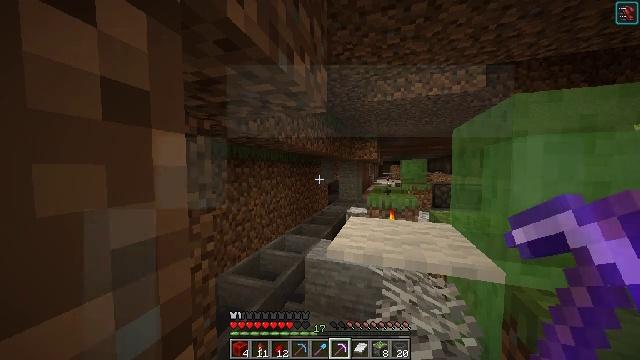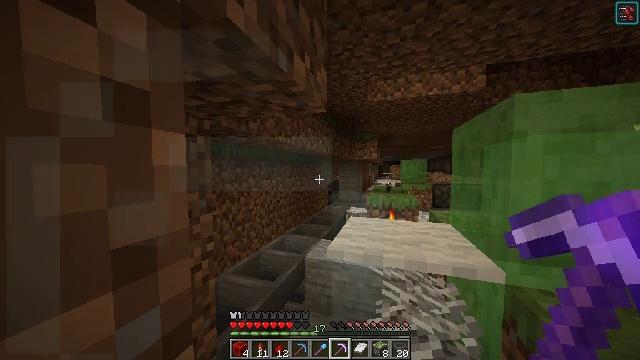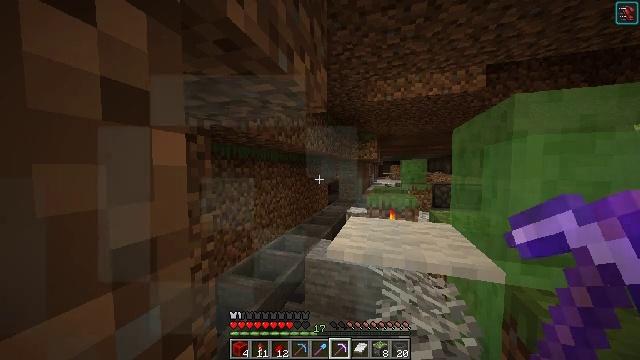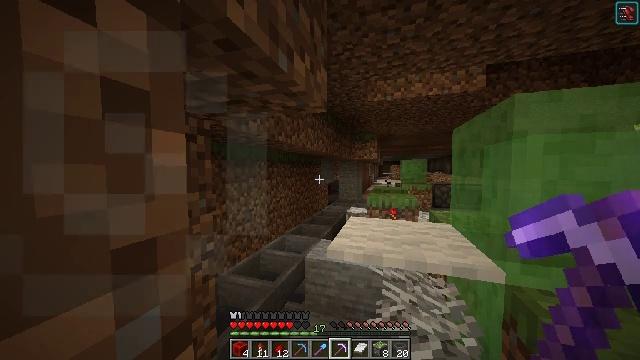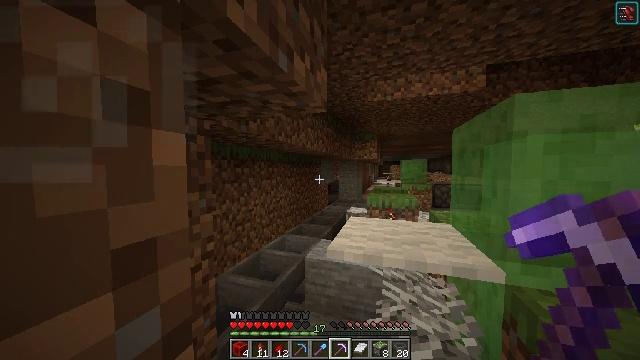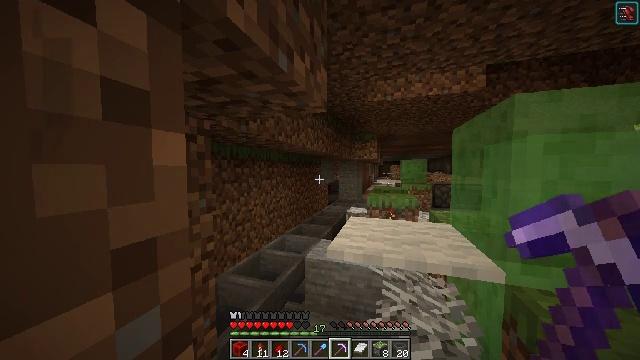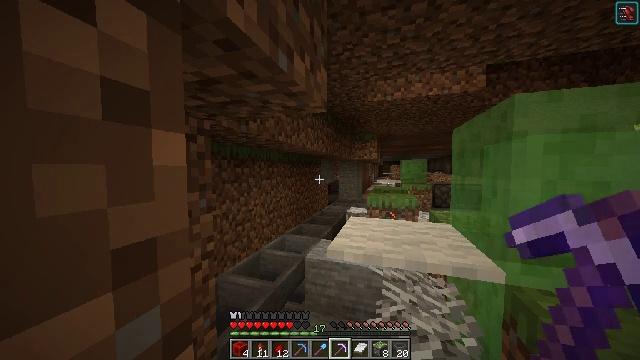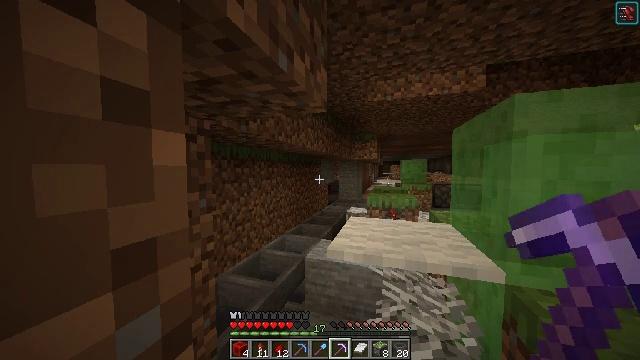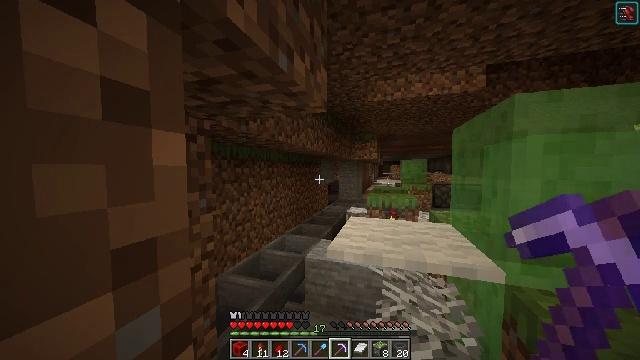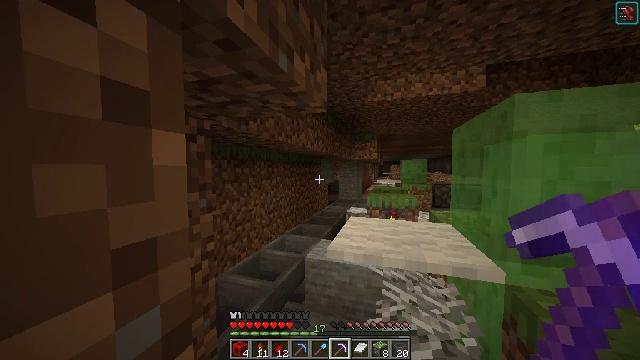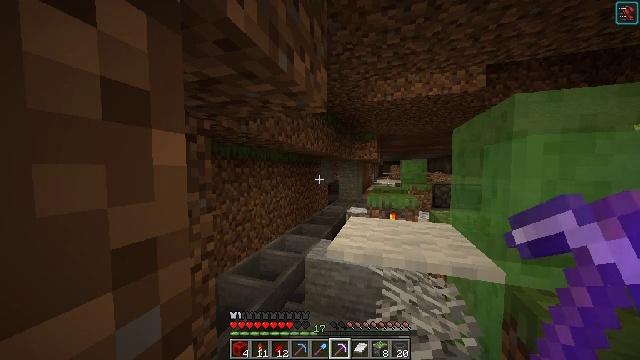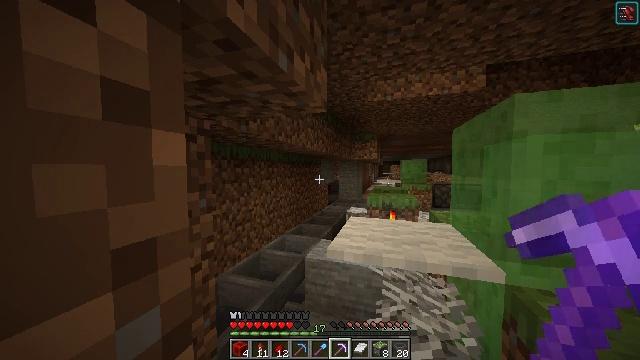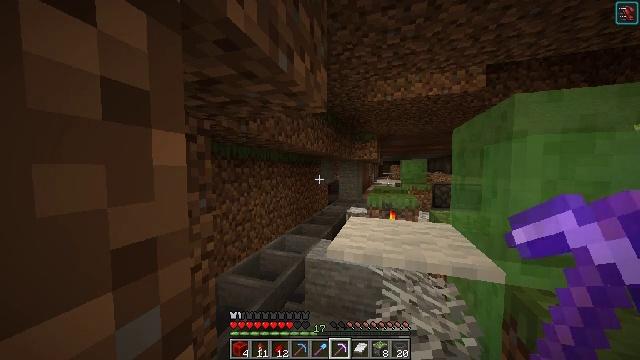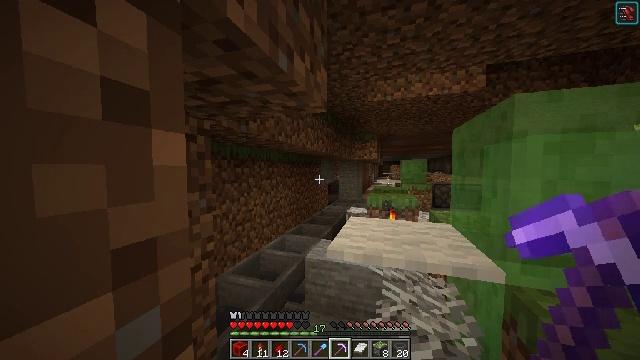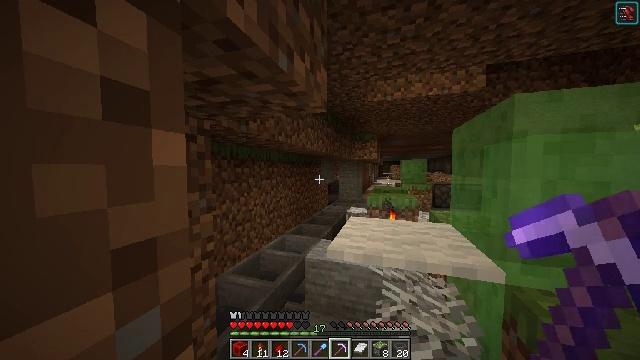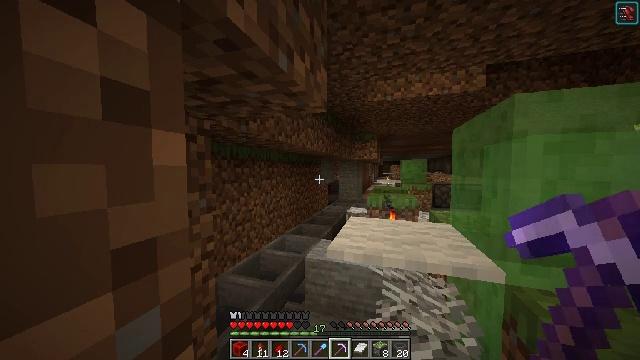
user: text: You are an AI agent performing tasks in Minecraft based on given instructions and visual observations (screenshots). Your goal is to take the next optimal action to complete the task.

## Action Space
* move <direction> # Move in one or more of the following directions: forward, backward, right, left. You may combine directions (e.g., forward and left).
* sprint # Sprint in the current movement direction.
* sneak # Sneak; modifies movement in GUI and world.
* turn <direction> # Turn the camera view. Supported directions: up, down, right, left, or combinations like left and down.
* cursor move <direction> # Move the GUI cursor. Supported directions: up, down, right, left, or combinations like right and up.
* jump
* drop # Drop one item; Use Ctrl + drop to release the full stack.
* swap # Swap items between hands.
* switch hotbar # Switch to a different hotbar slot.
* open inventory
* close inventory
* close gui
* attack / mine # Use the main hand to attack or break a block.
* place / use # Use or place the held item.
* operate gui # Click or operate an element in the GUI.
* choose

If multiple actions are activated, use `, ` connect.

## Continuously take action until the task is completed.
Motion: motion action
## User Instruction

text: Collect the white carpet by hitting it.
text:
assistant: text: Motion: no_op
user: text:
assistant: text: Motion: no_op
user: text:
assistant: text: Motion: no_op
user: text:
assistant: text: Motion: no_op
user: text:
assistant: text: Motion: no_op
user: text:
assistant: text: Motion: no_op
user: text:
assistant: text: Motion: no_op
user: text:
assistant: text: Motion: no_op
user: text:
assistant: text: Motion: no_op
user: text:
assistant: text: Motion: no_op
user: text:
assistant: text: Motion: no_op
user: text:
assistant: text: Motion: no_op
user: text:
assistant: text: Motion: no_op
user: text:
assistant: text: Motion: no_op
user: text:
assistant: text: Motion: no_op
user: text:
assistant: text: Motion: no_op
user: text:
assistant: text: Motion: no_op
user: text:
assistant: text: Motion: no_op
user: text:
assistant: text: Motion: no_op
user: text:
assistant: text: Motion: no_op
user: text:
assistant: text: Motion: no_op
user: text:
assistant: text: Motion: no_op
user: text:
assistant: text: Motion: no_op
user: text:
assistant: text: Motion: no_op
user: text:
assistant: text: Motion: no_op
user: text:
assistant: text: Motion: no_op
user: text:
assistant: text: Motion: no_op
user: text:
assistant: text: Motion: no_op
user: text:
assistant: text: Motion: no_op
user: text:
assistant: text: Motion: no_op